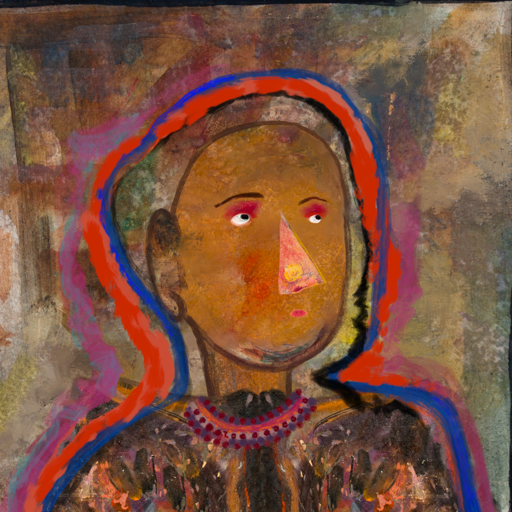
Background: Mosgoul, Head And Neck Side: Pipe, Face Side: Irani, Bust: Gypsy_Queen, Hair Side: Experience, Head Accessory: Blank, Second Necklace: Blank, Necklace: Roy_Bahadur, Baby: Blank